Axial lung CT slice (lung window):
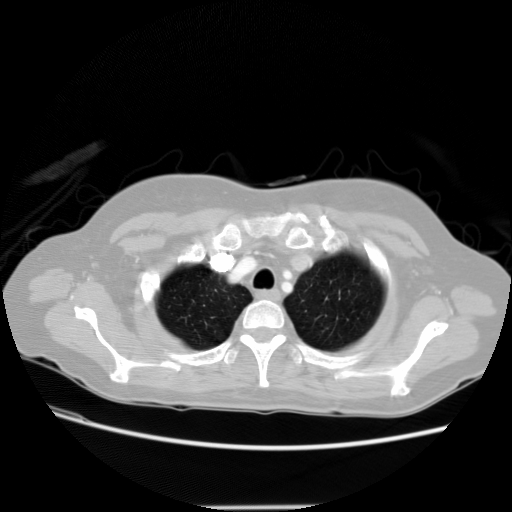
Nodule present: no